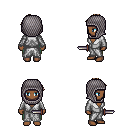
a pixel art fantasy rpg character, female body template, human, dark skin, white robe, teal pants, white blonde long mohawk hairstyle, chain hood, dagger, four views (front, back, left, right), 2x2 character sprite sheet, small pixel art, hard edges, no anti-aliasing